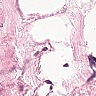
Metastatic tissue present: no